Question: Why was I able to compile my code successfully (without any warnings) but strangely enough it does not and I have no idea as to the reason behind it. The problem I was solving was creating a random Walk using C and my code is mentioned below-
---
> I am writing a C program randWalk.c that generates a random walk across a 10x10 array. Initially, the array will contain only dot characters ('.') and the start location in A[0][0].The program must randomly "walk" from element to element, always going up, down, left, or right by one step. The elements visited by the program will be labelled only with the letters A through Z, in the order visited (the walk stops after reaching the letter Z). When the walk is completed the program will print the final array values as shown in the example below:

>
1. Before performing a move, check that:* It won't go outside the array.* It doesn't take the walk to an element that has already a letter assigned (blocked element).
1. If either condition is violated, try moving in another direction.
2. If all four directions are blocked, the program must terminate.
---
'''
#include <stdio.h>
#include <stdlib.h>
#include <time.h>
#define ONE_DOT '.',
#define TWO_DOTS ONE_DOT ONE_DOT
#define FIVE_DOTS TWO_DOTS TWO_DOTS ONE_DOT
#define TEN_DOTS { FIVE_DOTS FIVE_DOTS },
#define TWENTY_DOTS TEN_DOTS TEN_DOTS
#define FIFTY_DOTS TWENTY_DOTS TWENTY_DOTS TEN_DOTS
#define ONE_HUNDRED_DOTS FIFTY_DOTS FIFTY_DOTS
int B[10][10] = {ONE_HUNDRED_DOTS};
char A[26] = {'A', 'B', 'C', 'D', 'E', 'F', 'G', 'J', 'K', 'L', 'M', 'N', 'O',
'P', 'Q', 'R', 'S', 'T', 'U', 'V', 'W', 'X', 'Y', 'Z'};
int main()
{
int i = 0;
int j = 0;
int n = 0;
int a, b, c, d;
int check;
while (check != a + b + c + d)
{
srand(time(NULL));
int r = rand() % 4;
switch (r)
{
case 0:
i--;
if (B[i][j] == '.')
{
if (((0 <= i) && (i <= 10))&&((0 <= i) && (i <= 10)))
{
B[i][j] = A[n];
n++;
}
}
else
{
check = a + check;
}
break;
case 1:
j++;
if (B[i][j] == '.')
{
if (((0 <= i) && (i <= 10))&&((0 <= i) && (i <= 10)))
{
B[i][j] = A[n];
n++;
}
}
else
{
check = check + b;
}
break;
case 2:
i++;
if (B[i][j] == '.')
{
if (((0 <= i) && (i <= 10))&&((0 <= i) && (i <= 10)))
{
B[i][j] = A[n];
n++;
}
}
else
{
check = check + c;
}
break;
case 3:
j--;
if (B[i][j] == '.')
{
if (((0 <= i) && (i <= 10))&&((0 <= i) && (i <= 10)))
{
B[i][j] = A[n];
n++;
}
}
else
{
check = check + d;
}
break;
}
int row, columns;
for (int row = 0; row < 10; row++)
{
for (int columns = 0; columns < 10; columns++)
{
printf("%d ", B[row][columns]);
}
printf("
");
}
}
return 0;
}
'''
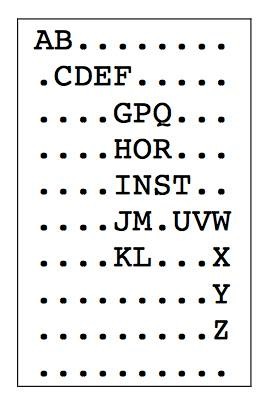
Answer: The first thing what I noticed is
'''
int a,b,c,d;
int check;
while(check!=a+b+c+d)
'''
Using uninitialized variables leads to undefined behavior so your code is not working